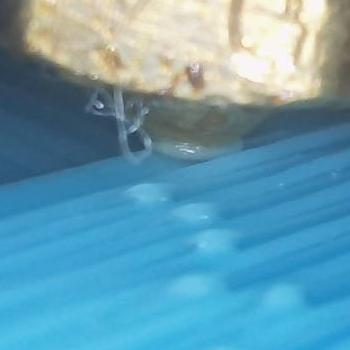
Flow rate: 238%